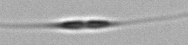
Label: Cylindrotheca